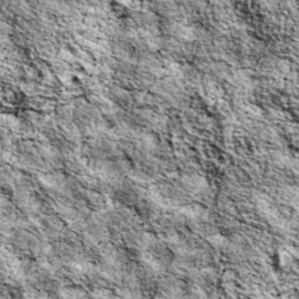
Label: non_frost